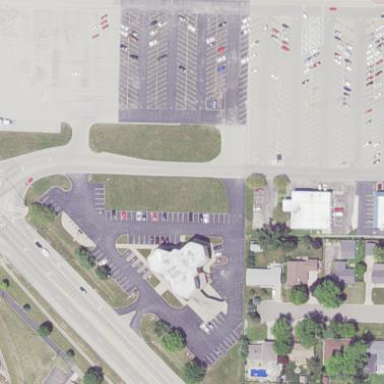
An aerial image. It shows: Parking area with surface.